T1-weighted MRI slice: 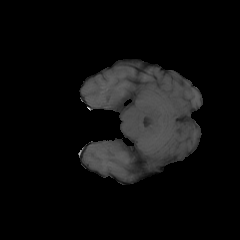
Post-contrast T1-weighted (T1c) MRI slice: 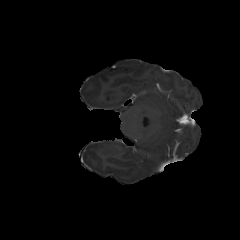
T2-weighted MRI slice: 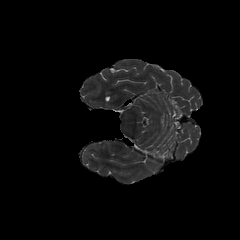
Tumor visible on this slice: no